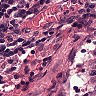
Metastatic tissue present: no